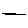
Label: line